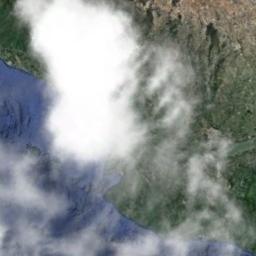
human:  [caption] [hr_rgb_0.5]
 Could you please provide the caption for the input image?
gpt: A thin cloud of thin clouds floated in the air .

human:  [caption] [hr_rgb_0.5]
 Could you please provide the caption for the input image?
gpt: The cumulus clouds are located above the sea and the land covered by dense vegetation .

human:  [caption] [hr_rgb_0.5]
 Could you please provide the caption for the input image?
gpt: Large group of white clouds on green land and blue sea .

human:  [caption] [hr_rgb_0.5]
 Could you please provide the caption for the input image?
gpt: The white cloud is above green land and blue sea .

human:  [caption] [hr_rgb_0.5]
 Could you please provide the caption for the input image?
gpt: There are white clouds over a sea shore .